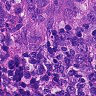
Metastatic tissue present: yes